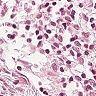
Metastatic tissue present: no